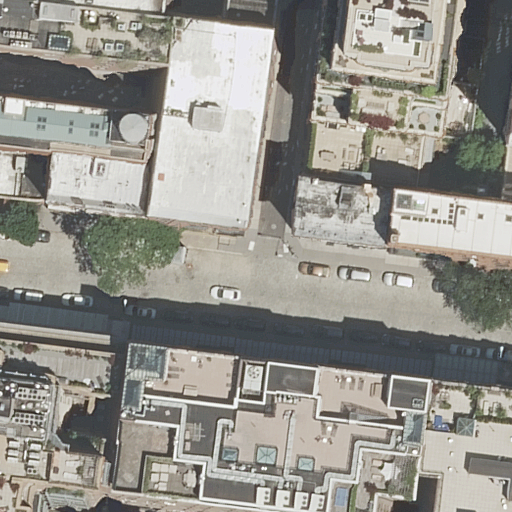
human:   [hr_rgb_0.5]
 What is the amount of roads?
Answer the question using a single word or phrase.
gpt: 2

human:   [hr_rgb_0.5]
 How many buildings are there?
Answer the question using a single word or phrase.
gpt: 15

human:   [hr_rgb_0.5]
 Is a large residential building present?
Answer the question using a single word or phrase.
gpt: yes

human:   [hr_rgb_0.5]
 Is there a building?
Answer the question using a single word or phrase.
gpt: yes

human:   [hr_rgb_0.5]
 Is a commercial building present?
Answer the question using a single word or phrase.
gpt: no

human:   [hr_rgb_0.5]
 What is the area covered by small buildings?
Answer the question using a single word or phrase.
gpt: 251m2

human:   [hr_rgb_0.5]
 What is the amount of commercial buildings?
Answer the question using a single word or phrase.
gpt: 0

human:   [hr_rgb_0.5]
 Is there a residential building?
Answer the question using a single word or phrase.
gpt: yes

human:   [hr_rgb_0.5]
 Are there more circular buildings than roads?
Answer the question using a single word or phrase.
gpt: no

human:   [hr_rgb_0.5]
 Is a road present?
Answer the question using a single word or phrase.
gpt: yes

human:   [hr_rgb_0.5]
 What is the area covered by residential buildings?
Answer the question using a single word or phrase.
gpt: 6351m2

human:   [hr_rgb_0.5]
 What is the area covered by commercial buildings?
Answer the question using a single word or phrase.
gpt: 0m2

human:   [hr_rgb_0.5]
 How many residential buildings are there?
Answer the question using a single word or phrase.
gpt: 15

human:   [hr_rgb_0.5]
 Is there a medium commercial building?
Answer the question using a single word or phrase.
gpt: no

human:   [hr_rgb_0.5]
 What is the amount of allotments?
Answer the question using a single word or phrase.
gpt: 0

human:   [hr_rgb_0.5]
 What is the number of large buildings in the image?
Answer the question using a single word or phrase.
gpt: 5

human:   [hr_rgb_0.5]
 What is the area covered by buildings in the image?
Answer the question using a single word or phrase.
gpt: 6351m2

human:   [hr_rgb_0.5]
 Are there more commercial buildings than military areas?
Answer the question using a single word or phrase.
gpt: no

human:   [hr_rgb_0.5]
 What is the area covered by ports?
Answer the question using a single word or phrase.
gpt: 0m2

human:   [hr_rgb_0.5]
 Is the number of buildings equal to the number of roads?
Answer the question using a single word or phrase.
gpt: no

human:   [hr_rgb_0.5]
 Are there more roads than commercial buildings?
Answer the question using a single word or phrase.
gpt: yes

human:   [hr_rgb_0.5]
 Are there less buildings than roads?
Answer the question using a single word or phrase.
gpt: no

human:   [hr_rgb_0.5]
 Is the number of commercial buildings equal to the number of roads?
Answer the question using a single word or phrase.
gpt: no

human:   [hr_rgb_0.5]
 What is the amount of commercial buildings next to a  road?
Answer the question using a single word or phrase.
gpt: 0

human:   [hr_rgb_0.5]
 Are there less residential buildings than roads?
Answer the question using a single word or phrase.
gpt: no

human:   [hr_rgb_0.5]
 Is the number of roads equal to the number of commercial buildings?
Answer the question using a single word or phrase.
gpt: no

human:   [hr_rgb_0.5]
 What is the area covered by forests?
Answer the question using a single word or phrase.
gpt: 0m2

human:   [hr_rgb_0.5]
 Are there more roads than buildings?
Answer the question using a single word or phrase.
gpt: no

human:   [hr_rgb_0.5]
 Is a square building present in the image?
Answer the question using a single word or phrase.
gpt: no

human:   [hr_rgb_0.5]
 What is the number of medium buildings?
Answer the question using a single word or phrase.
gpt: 6

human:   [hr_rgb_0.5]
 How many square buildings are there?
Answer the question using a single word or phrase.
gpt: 0

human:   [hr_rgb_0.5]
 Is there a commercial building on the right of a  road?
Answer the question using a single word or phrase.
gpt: no

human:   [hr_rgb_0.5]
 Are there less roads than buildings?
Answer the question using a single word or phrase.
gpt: yes

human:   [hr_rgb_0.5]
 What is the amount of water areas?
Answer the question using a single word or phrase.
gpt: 0

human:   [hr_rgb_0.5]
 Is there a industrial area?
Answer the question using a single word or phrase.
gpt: no

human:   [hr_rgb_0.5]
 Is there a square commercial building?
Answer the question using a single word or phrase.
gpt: no

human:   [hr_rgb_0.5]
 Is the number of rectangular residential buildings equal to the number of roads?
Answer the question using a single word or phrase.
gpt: no

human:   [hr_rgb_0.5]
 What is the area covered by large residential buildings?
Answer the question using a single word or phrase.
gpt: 4552m2

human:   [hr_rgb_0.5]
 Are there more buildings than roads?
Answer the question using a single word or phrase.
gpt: yes

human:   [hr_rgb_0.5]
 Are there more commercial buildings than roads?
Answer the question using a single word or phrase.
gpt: no

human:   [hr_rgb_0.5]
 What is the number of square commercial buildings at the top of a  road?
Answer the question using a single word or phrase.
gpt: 0

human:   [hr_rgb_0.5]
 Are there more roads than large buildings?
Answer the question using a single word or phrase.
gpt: no

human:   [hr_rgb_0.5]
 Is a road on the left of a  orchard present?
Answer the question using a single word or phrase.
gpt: no

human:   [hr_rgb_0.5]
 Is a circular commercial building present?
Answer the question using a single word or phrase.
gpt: no

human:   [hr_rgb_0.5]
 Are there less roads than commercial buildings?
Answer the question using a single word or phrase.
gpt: no

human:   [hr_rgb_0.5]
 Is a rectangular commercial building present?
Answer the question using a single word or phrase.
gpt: no

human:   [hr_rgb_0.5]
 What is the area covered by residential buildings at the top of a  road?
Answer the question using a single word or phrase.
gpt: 4635m2

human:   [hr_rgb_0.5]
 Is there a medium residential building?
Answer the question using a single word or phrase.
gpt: yes

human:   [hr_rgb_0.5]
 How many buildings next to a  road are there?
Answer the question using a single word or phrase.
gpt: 15

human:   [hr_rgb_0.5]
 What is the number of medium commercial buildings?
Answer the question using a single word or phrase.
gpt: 0

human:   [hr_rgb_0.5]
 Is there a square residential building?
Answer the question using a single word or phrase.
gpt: no

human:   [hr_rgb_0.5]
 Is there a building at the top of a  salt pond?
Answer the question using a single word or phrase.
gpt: no

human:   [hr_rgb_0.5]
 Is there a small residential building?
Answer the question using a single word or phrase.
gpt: yes

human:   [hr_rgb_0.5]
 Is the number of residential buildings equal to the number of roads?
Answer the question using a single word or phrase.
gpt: no

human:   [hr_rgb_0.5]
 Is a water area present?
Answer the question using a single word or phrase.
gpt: no

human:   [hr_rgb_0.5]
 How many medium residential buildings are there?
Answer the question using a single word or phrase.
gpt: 6

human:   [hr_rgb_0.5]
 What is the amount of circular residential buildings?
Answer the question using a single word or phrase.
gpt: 0

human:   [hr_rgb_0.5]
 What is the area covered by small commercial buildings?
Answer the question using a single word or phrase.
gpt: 0m2

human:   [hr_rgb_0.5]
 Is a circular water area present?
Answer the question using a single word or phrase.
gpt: no

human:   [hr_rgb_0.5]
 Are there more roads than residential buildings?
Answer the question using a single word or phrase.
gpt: no

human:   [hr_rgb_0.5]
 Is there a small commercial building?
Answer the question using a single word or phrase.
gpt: no

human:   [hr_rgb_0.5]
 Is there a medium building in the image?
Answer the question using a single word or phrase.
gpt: yes

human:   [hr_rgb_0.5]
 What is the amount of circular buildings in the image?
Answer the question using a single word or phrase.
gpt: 0

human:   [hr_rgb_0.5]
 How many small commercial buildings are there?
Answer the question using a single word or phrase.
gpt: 0